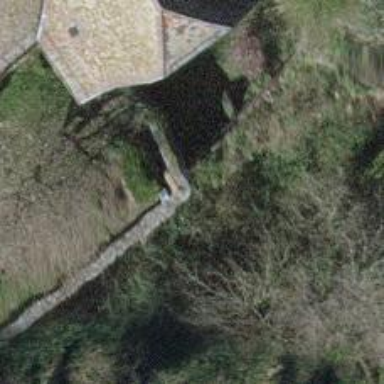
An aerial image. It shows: Retaining wall.